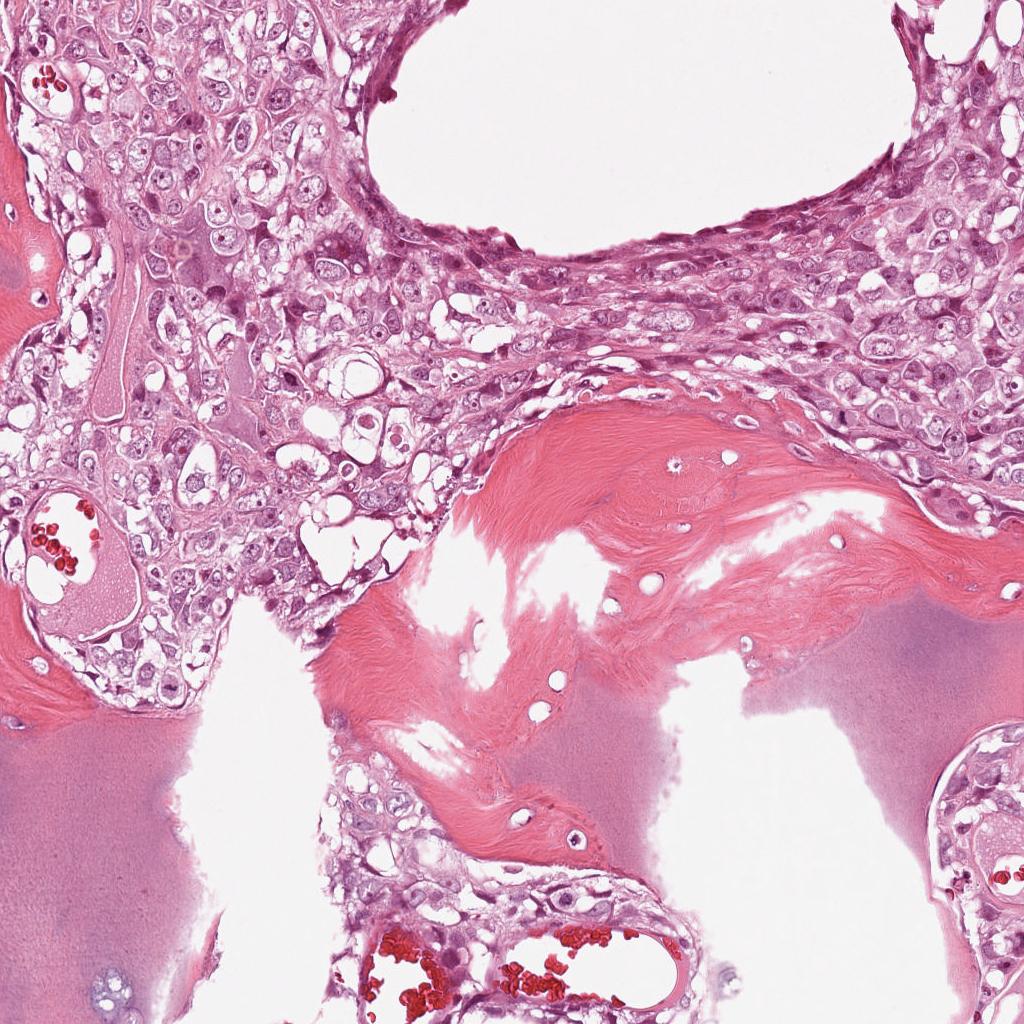
Label: Viable